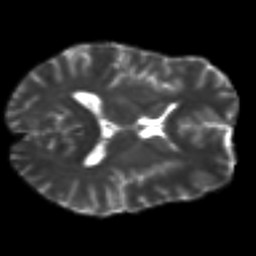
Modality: T2w
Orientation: axial
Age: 29
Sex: male
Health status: ill
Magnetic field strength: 3 T
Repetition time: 9 s
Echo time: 0.093 s